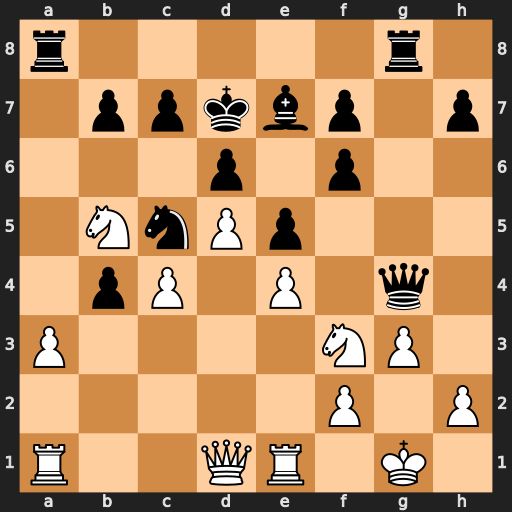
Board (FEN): r5r1/1ppkbp1p/3p1p2/1NnPp3/1pP1P1q1/P4NP1/5P1P/R2QR1K1
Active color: w
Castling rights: -
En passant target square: -
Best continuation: axb4 Rxa1 Qxa1